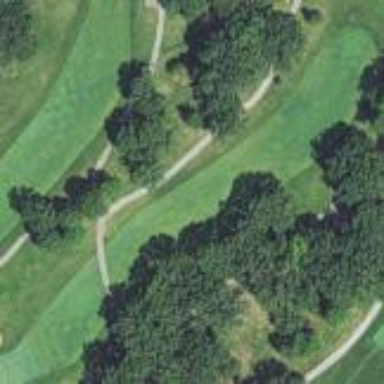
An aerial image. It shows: Grassy area designated as golf fairway.